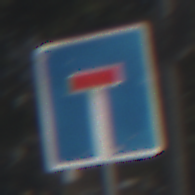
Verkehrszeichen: Sackgasse
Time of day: MorningAfternoon
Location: Outdoor (Special)
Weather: Clear
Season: Winter
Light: Natural